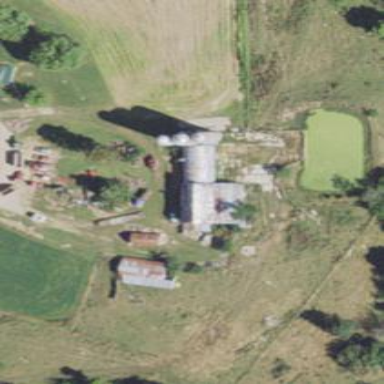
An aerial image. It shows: Silo.